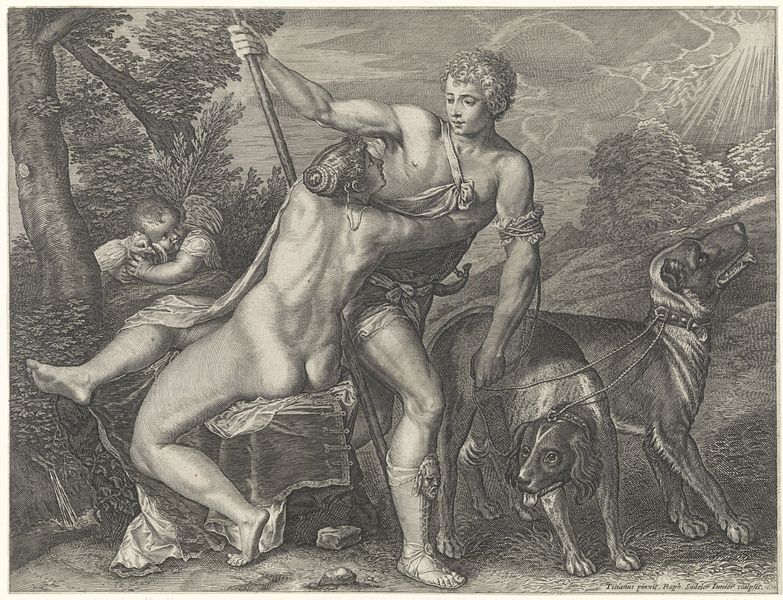
Titel: Venus en Adonis
Künstler: Raphaël (II) Sadeler
Standort: Amsterdam
Institution: Rijksmuseum
Schlagwörter: akt, himmel, mann, nackt, wolken, bäume, frau, rücken, zeichnung, hunde, wiese, taube, natur, stamm, sonne, klassizismus, locken, engel, putte, dutt, liebe, leine, grafik, graphik, schwarzweiss, radierung, mythologie, jagd, sonnenschein, kupferstich, po